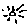
Label: sun